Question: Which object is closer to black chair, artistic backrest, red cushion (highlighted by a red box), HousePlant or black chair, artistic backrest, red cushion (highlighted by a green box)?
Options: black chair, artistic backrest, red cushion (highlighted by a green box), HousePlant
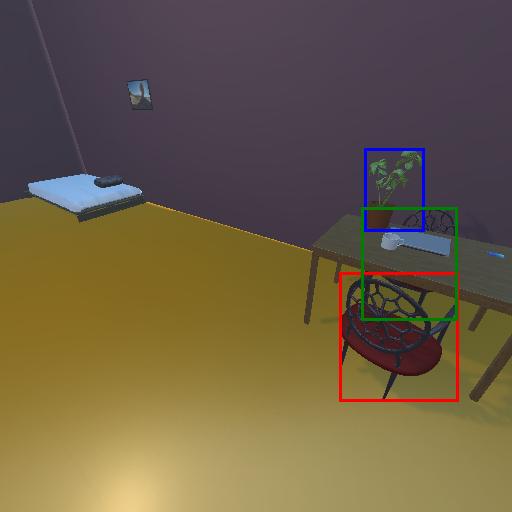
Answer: black chair, artistic backrest, red cushion (highlighted by a green box)